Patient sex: M
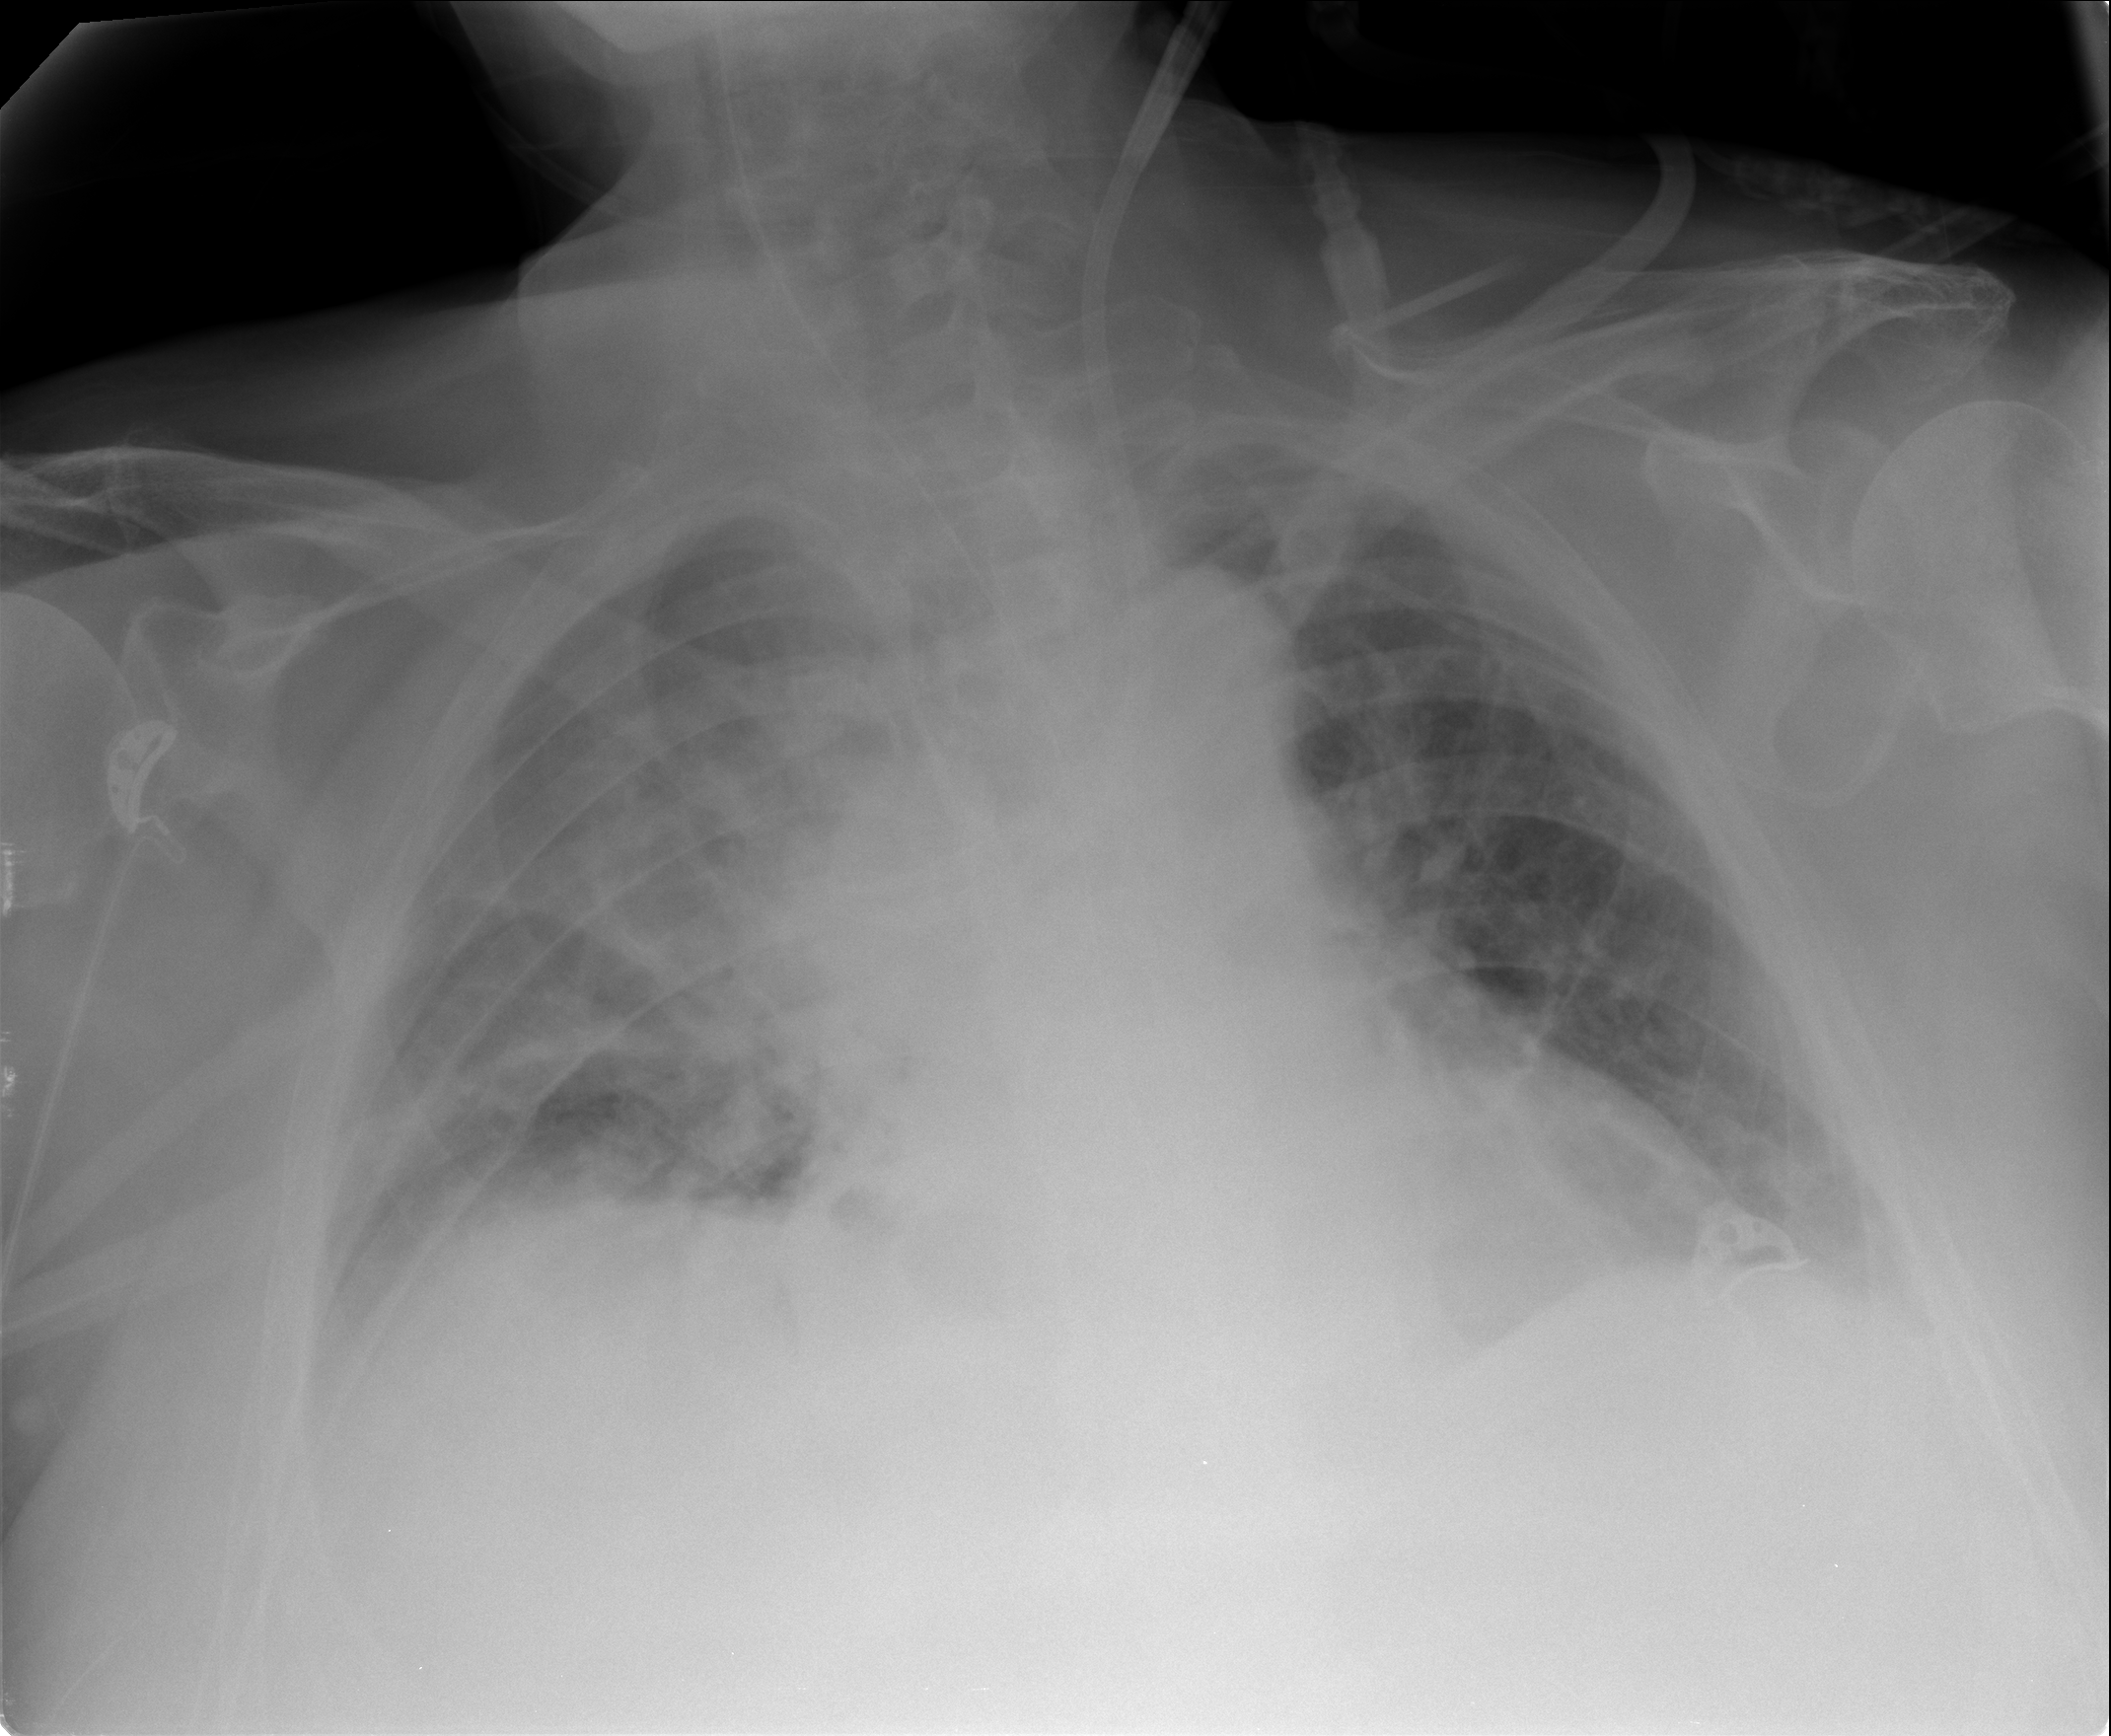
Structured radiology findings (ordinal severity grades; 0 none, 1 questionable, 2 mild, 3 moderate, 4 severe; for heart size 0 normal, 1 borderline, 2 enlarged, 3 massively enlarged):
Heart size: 2
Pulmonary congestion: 2
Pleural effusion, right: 0
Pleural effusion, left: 0
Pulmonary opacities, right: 3
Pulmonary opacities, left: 1
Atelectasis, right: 3
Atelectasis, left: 2